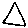
Label: triangle